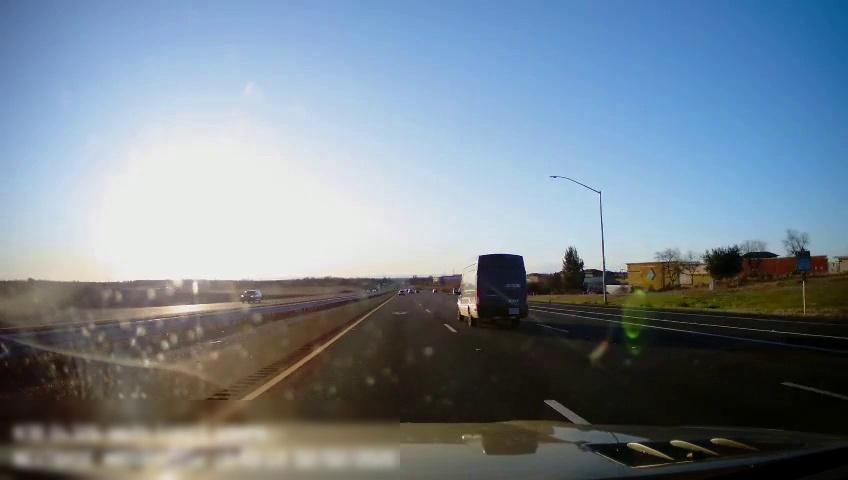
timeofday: Day
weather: Sunny
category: Drivable Space
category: Drivable Space
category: Vehicles | Truck
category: Vehicles | SUV
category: Lanes | Current Lane
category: Lanes | Current Lane
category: Lanes | Alternate Lane
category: Lanes | Alternate Lane
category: Lanes | Alternate Lane
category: Lanes | Alternate Lane